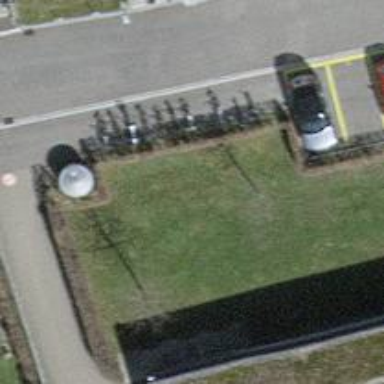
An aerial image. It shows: Bicycle parking facility.